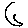
Label: moon